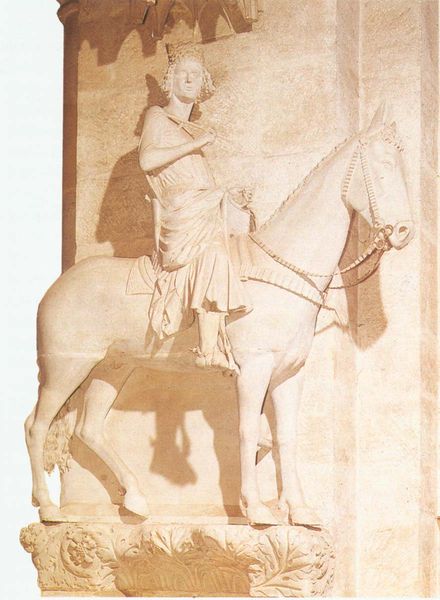
Titel: Georgenchor, Pfeilerfigur, Bamberger Reiter
Standort: Bamberg, Dom (EU - D - B)
Schlagwörter: blätter, hand, mann, schatten, umhang, sitzen, braun, tier, wand, arm, sockel, stein, figur, gewand, mantel, decke, krone, pferd, reiter, skulptur, statue, hufe, reiten, sattel, steigbügel, zaumzeug, zügel, relief, mauer, könig, podest, dom, denkmal, soldat, herrscher, ranke, sims, sandstein, toga, mittelalter, baldachin, relieff, reiterstandbild, skultur, bamberg, bamberger reiter, bamber, dreierbild pferd krone